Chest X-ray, PA view. Patient: 32 years old, sex F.
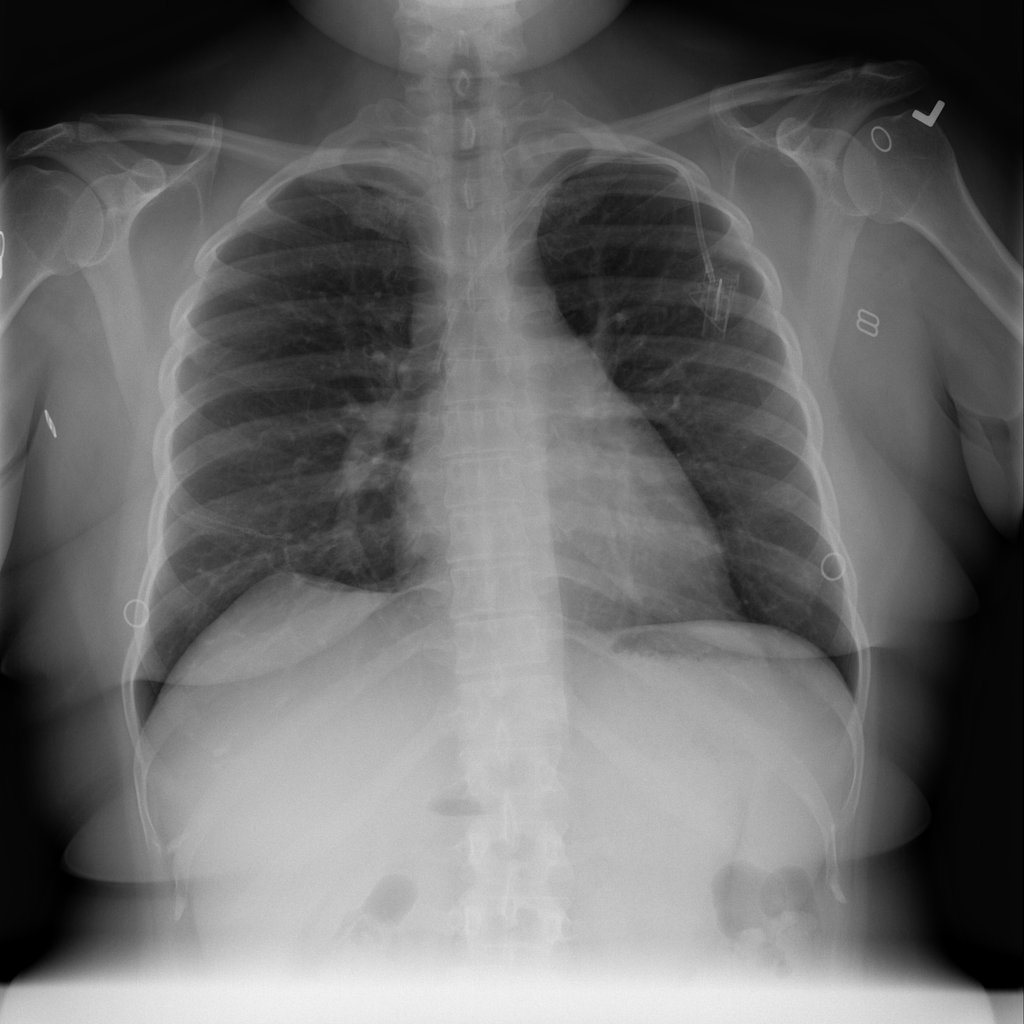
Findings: No Finding